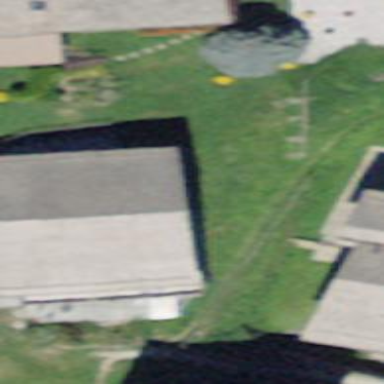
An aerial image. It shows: Building with tile roof.